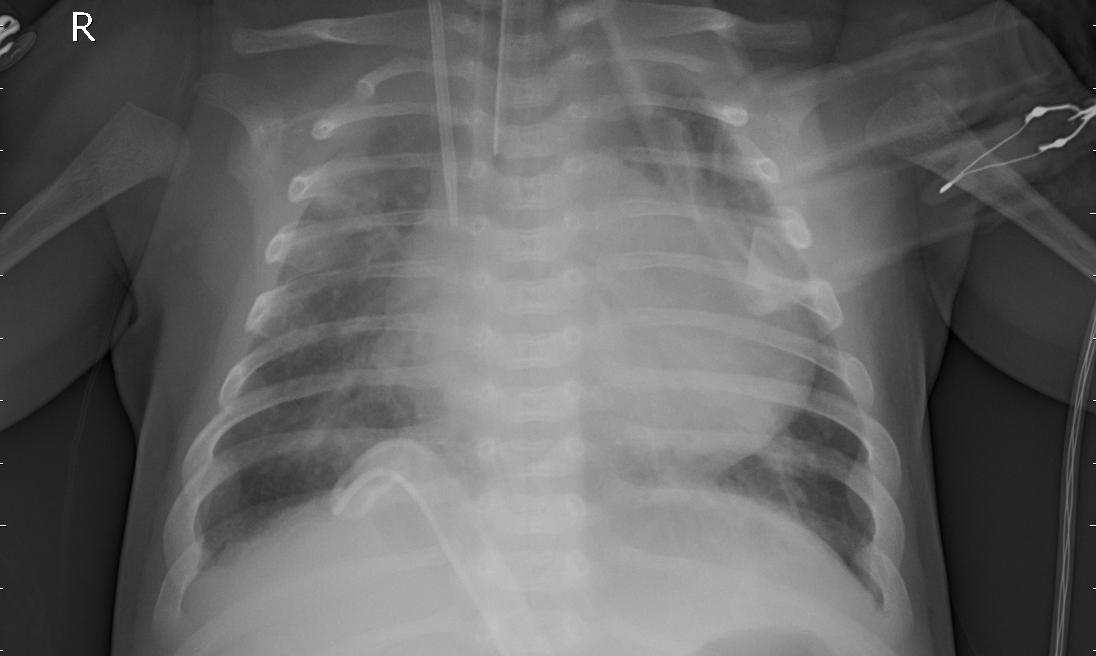
Diagnosis: PNEUMONIA